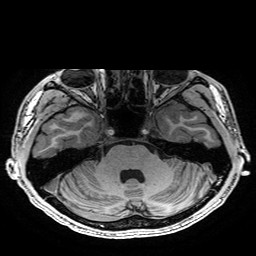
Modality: T1w
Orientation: coronal
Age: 22
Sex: male
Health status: healthy
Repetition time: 2.53 s
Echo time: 0.0034 s